Question: I'm begginer in android. I'm developing an app, and I want this effect:

I think it is a background image, an overlay whit traslucid color, and a 'textView'.
My layout is this:
'''
<?xml version="1.0" encoding="utf-8"?>
<RelativeLayout xmlns:android="http://schemas.android.com/apk/res/android"
android:layout_width="match_parent"
android:layout_height="match_parent" >
<ImageView
android:id="@+id/backgroundImage"
android:layout_width="wrap_content"
android:layout_height="wrap_content"
android:layout_alignParentLeft="true"
android:layout_alignParentTop="true"
android:contentDescription="Description" />
<ImageView
android:id="@+id/overlay"
android:layout_width="wrap_content"
android:layout_height="wrap_content"
android:layout_alignParentLeft="true"
android:layout_alignParentTop="true"
android:background="#AAFF0000"
android:contentDescription="Description" />
<TextView
android:id="@+id/textoOpcion"
android:layout_width="wrap_content"
android:layout_height="wrap_content"
android:layout_alignParentLeft="true"
android:layout_alignParentTop="true"
android:text="TextView" />
</RelativeLayout>
'''
But this doesn't work.
Any idea to do it?
Thanks.
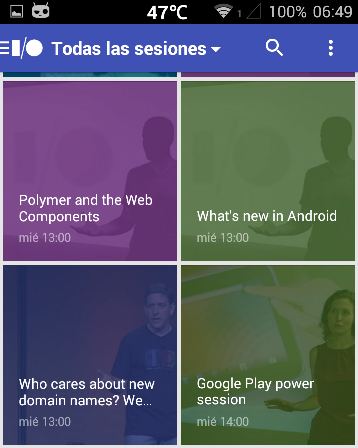
Answer: try like this i hope it will work for u..
this image is exist by giving 'textview' background color as '#44ff0000'
u can chane the opacity of color by changing first two values of color code 00 to ff

'''
<?xml version="1.0" encoding="utf-8"?>
<RelativeLayout xmlns:android="http://schemas.android.com/apk/res/android"
android:layout_width="match_parent"
android:layout_height="match_parent" >
<ImageView
android:id="@+id/backgroundImage"
android:layout_width="wrap_content"
android:layout_height="wrap_content"
android:layout_alignParentLeft="true"
android:layout_alignParentTop="true"
android:contentDescription="Description"
android:src="@drawable/ic_launcher" />
<TextView
android:id="@+id/textoOpcion"
android:layout_width="wrap_content"
android:layout_height="wrap_content"
android:layout_alignBottom="@+id/backgroundImage"
android:layout_alignParentLeft="true"
android:layout_alignParentTop="true"
android:layout_alignRight="@+id/backgroundImage"
android:background="#44000000"
android:gravity="bottom"
android:text="TextView"
android:textColor="#ffffff" />
</RelativeLayout>
'''